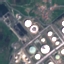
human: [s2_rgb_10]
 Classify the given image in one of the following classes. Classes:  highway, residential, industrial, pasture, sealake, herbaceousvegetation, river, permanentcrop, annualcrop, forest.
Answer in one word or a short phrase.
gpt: Industrial